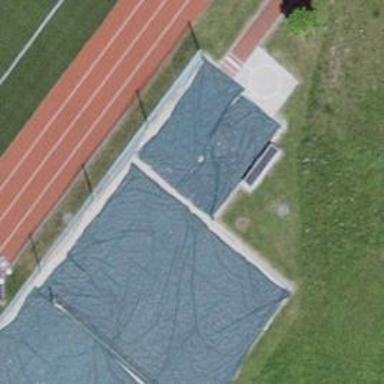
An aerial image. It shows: Athletics pitch with sandy surface for leisure land activities.